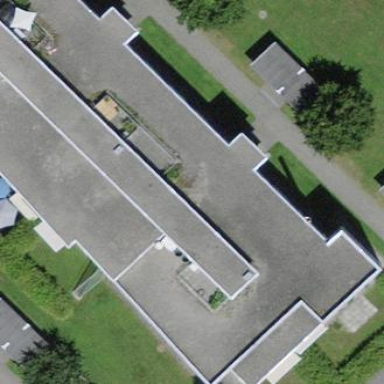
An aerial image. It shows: View of apartment building.